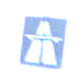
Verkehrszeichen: Autobahn
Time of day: MorningAfternoon
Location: Outdoor (Nature)
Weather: PartlyCloudy
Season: NotSpecified
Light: Natural